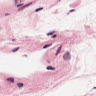
Metastatic tissue present: no